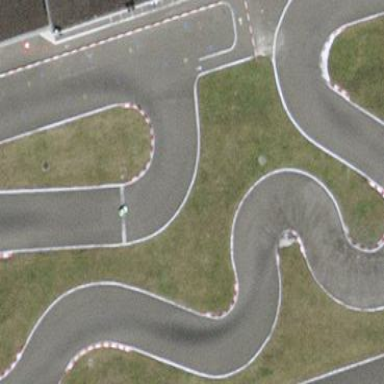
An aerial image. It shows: Motor sport raceway.